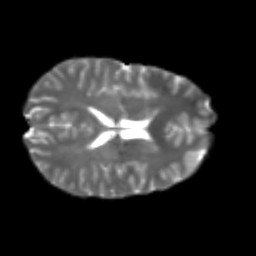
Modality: T2w
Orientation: axial
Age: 21
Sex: female
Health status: healthy
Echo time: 0.074 s